Question: I'm writing a small demo application that needs to do the following:
1. Read in reference PNG image file
2. Rotate PNG image by x number of degrees
3. Save new image as a frame of an animation
4. With result of last rotation go back to step 2 until done rotating.
The result should be a series of 'PNG' image files showing the image at various degrees of rotation. These images will then somehow be combined into a movie or animated 'GIF'.
I've created the following code which attempts to do one rotation:
'''
#include <cairo.h>
#include <math.h>
/**** prototypes *******/
void Rotate( cairo_surface_t *image, int degress, const char *fileName );
double DegreesToRadians( double degrees );
/***********************/
double DegreesToRadians( double degrees )
{
return((double)((double)degrees * ( (double)M_PI/(double)180.0 )));
}
void Rotate( cairo_surface_t *image, int degrees, const char *fileName )
{
int w, h;
cairo_t *cr;
cr = cairo_create(image);
w = cairo_image_surface_get_width (image);
h = cairo_image_surface_get_height (image);
cairo_translate(cr, w/2.0, h/2.0);
cairo_rotate(cr, DegreesToRadians( degrees ));
cairo_translate(cr, - w/2.0, -h/2.0);
cairo_set_source_surface(cr, image, 0, 0);
cairo_paint (cr);
cairo_surface_write_to_png(image, fileName );
cairo_surface_destroy (image);
cairo_destroy(cr);
}
int main()
{
cairo_surface_t *image = cairo_image_surface_create_from_png ("images/begin.png");
Rotate(image, 90, "images/end.png");
return( 0 );
}
'''
The problem is that after the rotation of the original image by 90 degrees, the resulting saved image is rotated but not quite correctly. I've tried rearranging the order of the 'cairo' calls thinking maybe it has to do with the state of the surface or the context.
The begin and end images are shown below:

What am I missing?
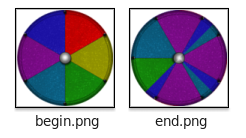
Answer: You're opening the original image as the surface to draw on. Open your original .png and use it as the via 'cairo_set_source_surface', and draw it onto a new, image surface created via 'cairo_image_surface_create'.
Start by replacing:
'''
cr = cairo_create(image);
w = cairo_image_surface_get_width (image);
h = cairo_image_surface_get_height (image);
'''
with:
'''
w = cairo_image_surface_get_width (image);
h = cairo_image_surface_get_height (image);
cairo_surface_t* tgt = cairo_image_surface_create(CAIRO_FORMAT_ARGB32, w, h);
cr = cairo_create(tgt);
'''
then of course, you'll want to save out 'tgt', not 'image', to file, and do the cleanup.